Question: I have made this site for a friend, and I don't know why the color of the menu bar disappears when I scroll to the right... do you have any ideas? Any help is much appreciated.

The website is: www.olerisager.com
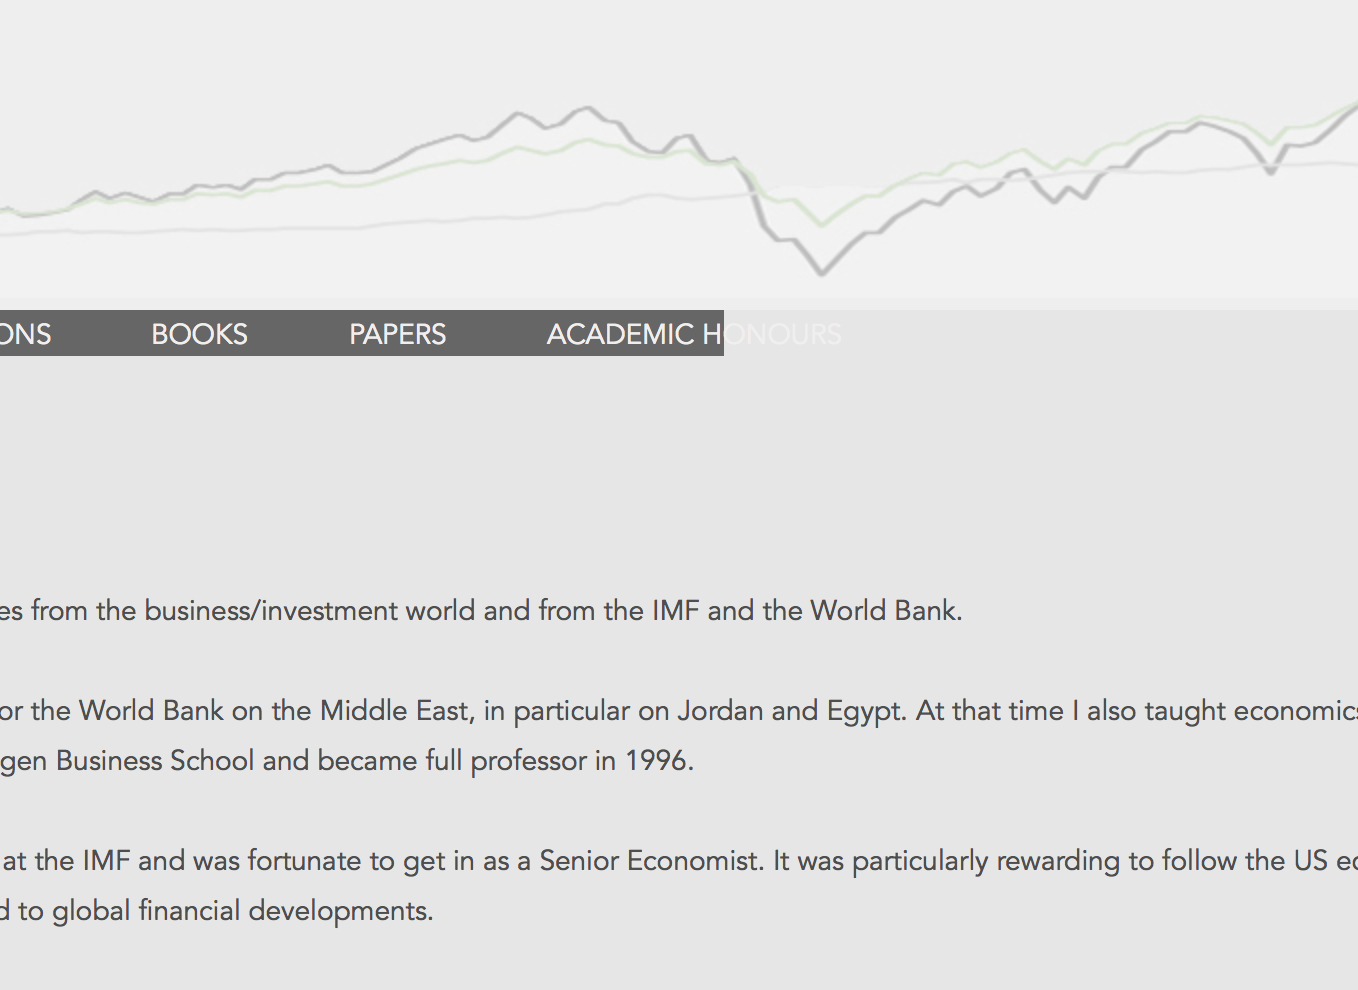
Answer: It's because menu has 'width: 100%' (= viewport, let's say 700px) and its children '1200px'.
Put the same width to '#menu', or remove this wide width from children.